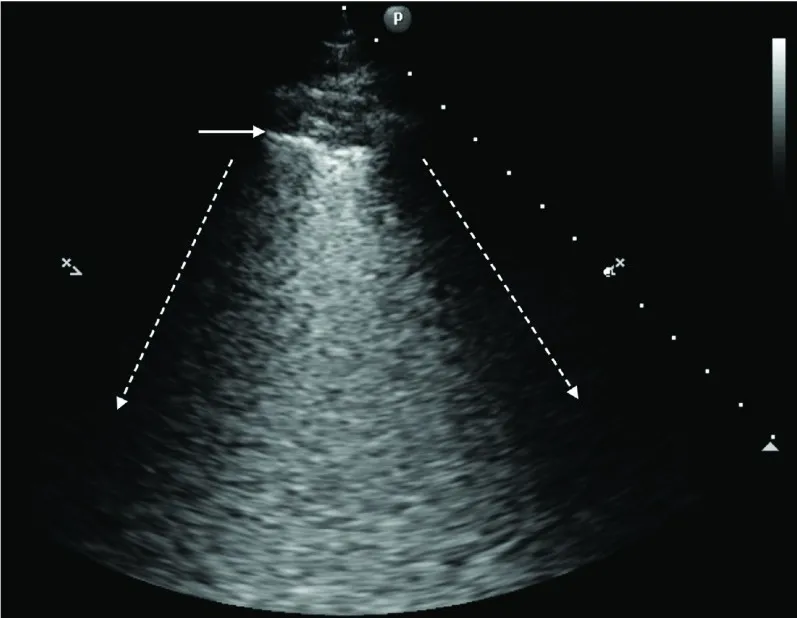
Ultrasound image of the upper right lobe. . The dotted arrows indicate the rib shadows. The horizontal arrow indicates the pleura. Between the dotted arrows B-lines can be seen in a pattern called ground-glass rockets, showing an interstitial syndrome.
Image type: radiology (ultrasound)